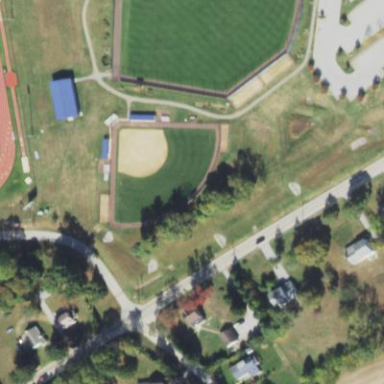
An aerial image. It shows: Softball pitch for leisure land activities.